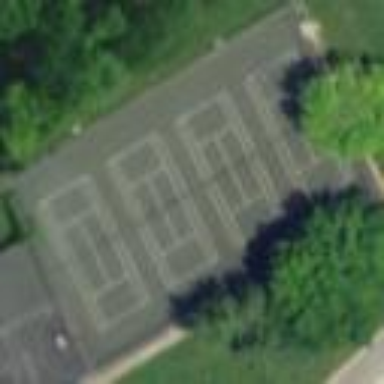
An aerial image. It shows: Tennis court on pitch designated for leisure land.